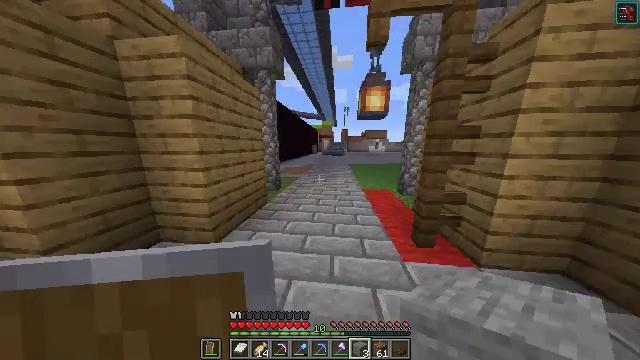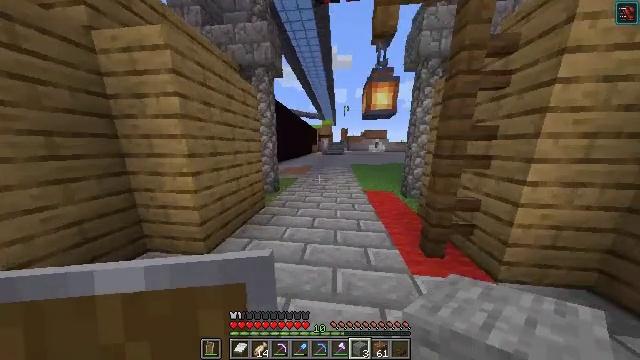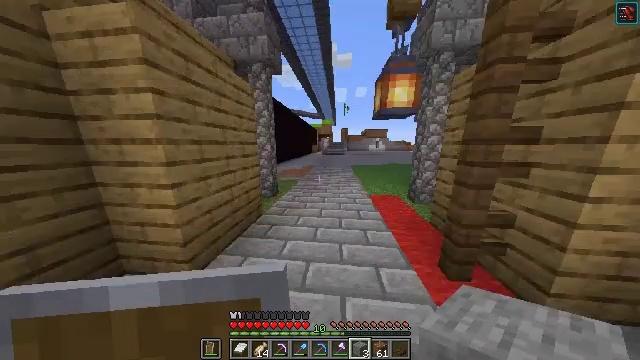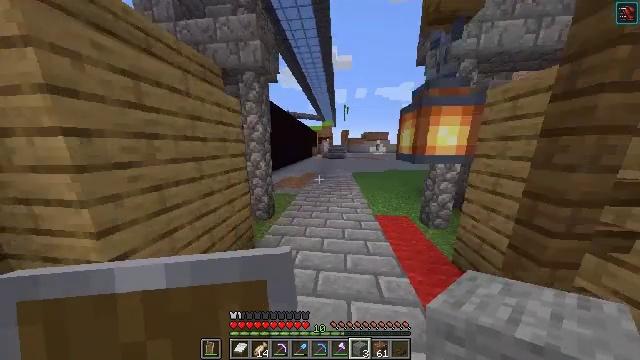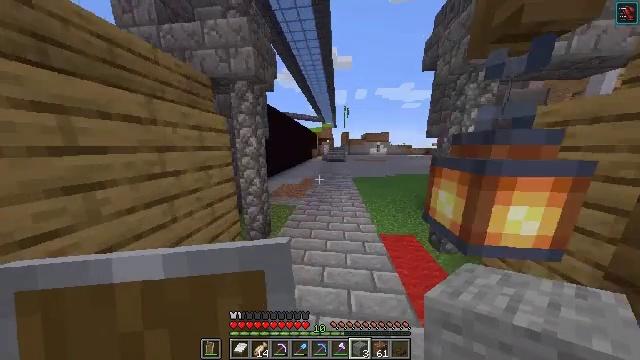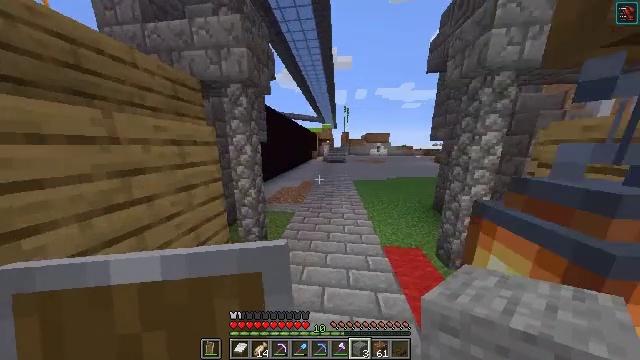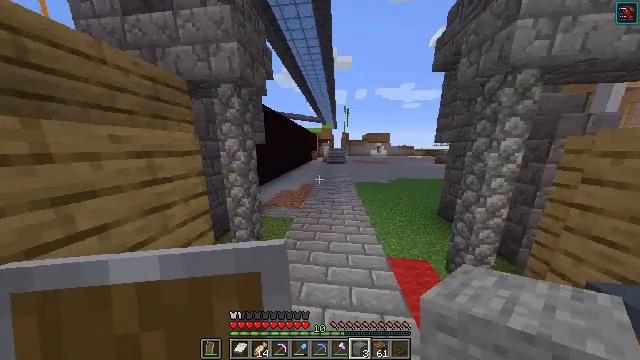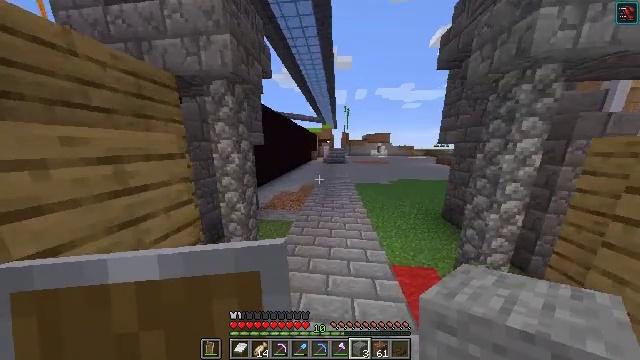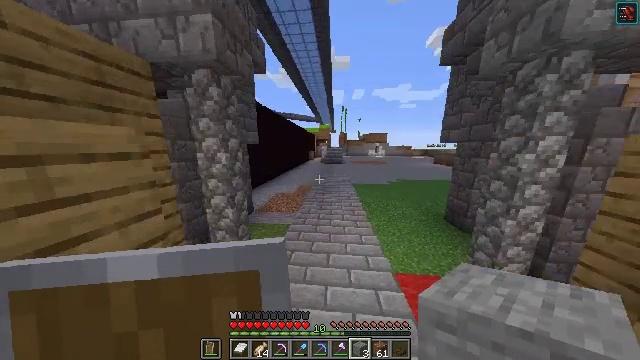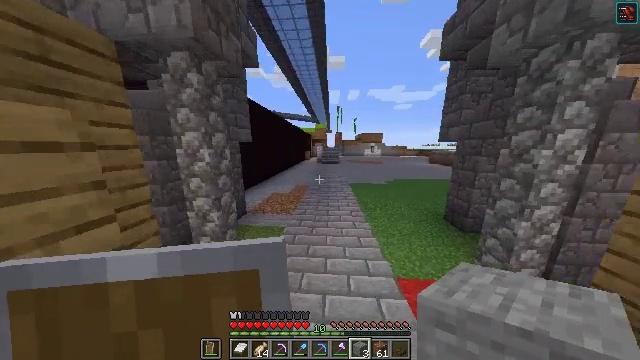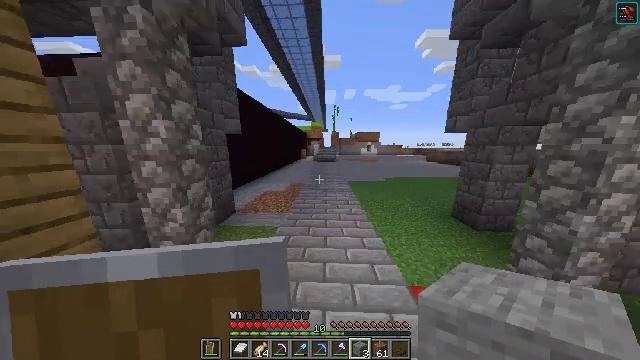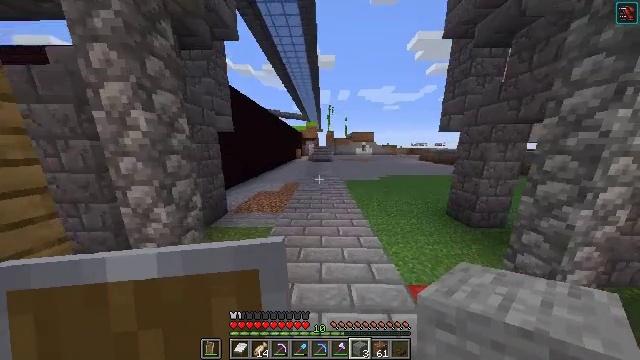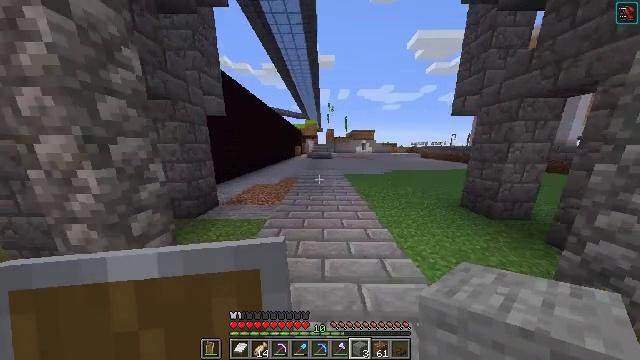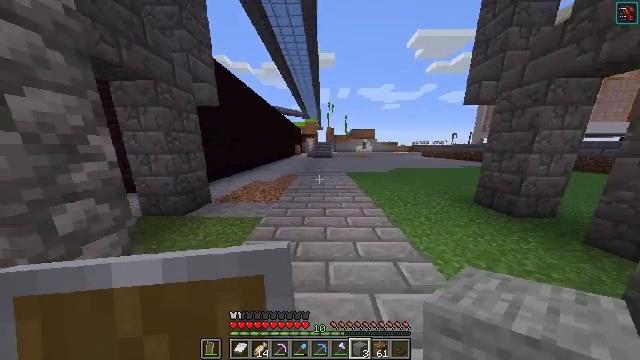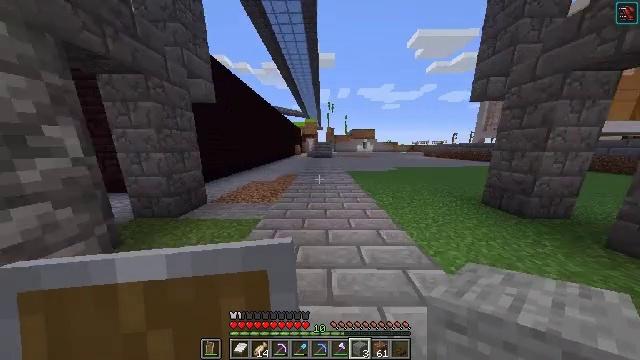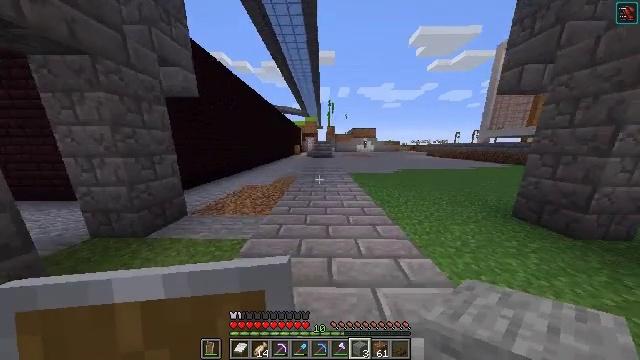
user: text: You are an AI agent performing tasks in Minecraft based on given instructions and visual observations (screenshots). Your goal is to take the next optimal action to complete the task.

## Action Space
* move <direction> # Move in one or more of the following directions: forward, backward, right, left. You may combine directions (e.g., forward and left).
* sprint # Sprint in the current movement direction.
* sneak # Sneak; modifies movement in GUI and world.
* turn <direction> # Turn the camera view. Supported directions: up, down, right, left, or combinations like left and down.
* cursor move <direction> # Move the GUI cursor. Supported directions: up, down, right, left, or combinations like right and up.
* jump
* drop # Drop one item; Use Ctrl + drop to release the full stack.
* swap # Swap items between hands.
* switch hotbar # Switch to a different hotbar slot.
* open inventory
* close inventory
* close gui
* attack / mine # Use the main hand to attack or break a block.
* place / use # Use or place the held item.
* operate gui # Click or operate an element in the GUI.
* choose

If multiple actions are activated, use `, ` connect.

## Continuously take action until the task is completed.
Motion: motion action
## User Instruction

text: Drop golden leggings.
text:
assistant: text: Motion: move forward
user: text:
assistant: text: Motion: move forward, jump
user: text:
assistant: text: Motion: move forward, jump
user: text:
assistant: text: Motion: move forward, jump
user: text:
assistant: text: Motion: move forward, jump
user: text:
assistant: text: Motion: move forward
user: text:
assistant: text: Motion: move forward
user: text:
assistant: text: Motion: move forward
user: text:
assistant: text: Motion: move forward, turn right
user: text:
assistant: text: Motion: move forward, turn right
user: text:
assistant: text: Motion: move forward, turn right
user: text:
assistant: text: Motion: move forward
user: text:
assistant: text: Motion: move forward
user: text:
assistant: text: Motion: move forward
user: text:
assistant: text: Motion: move forward
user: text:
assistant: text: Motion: move forward
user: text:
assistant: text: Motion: move forward
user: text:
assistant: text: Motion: move forward
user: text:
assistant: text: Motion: move forward
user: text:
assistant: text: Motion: move forward
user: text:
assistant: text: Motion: move forward
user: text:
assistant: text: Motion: move forward
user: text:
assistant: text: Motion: move forward
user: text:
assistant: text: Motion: move forward
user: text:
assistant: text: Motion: move forward
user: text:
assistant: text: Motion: move forward
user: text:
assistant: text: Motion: move forward
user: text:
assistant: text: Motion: move forward
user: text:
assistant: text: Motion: move forward
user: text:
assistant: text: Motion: move forward